Question: How many stalls do I need to execute the following instructions properly. I am a little confused with what I did, so I am here to see experts answers.
lw $1,0($2);
beq $1,$2,Label;
Note that the check whether the branch will occur or not will be done in decoding stage. But the source register 'rs' of beq which is '$1' in this case will be updated after writeback stage of lw instruction. So do we need to forward new data from Memory in memory stage to Decoding stage of beq instruction.
Here is the data path diagram:

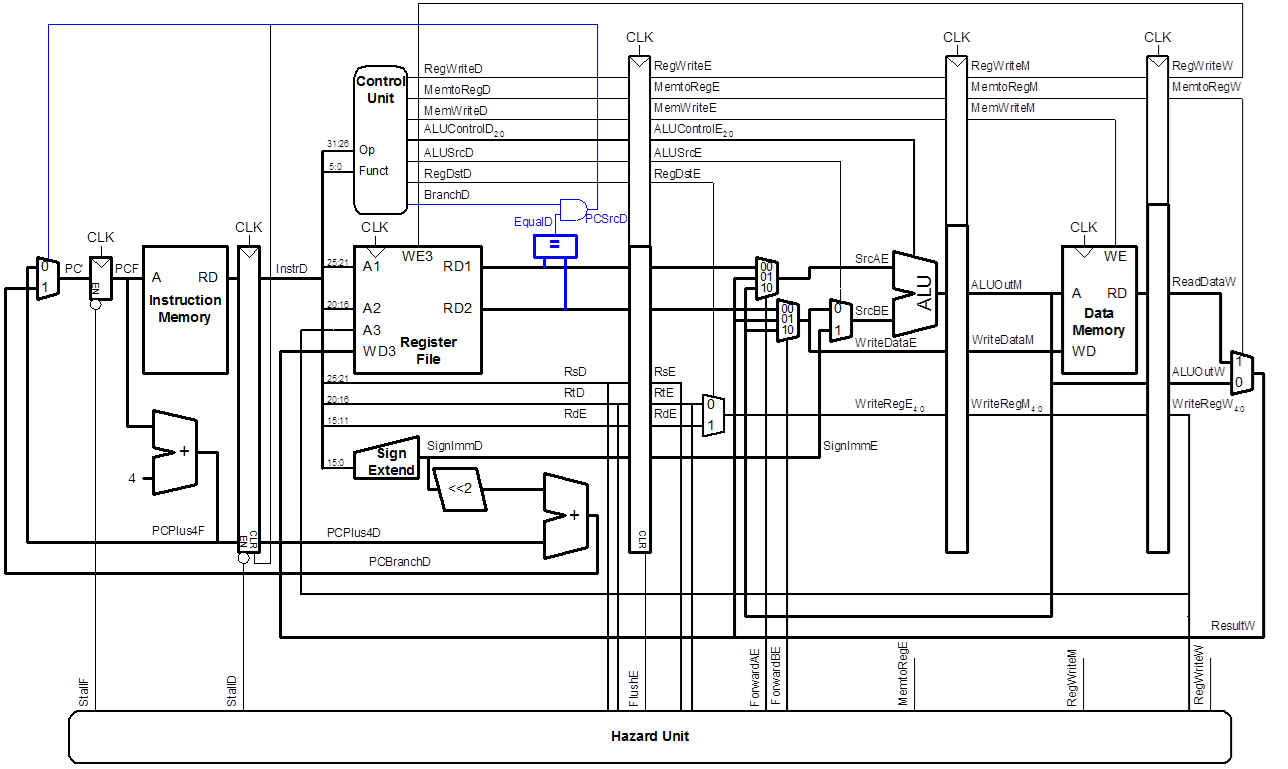
Answer: The value that is fetched from the memory, is written to the register file in the write-back stage of the pipeline. Writes to the register file happen in the first half of the clock cycle, while reads from the register file happen in the second half of the clock cycle.
The value that is written to the register file can thus be read in the same clock cycle as it is written to the register file. Thus .
As for the number of stalls needed, you need to insert two bubbles into the pipeline, as the 'lw' instruction should be in the write back stage when the 'beq' instruction is in the decode stage.
I hope this answers your question.